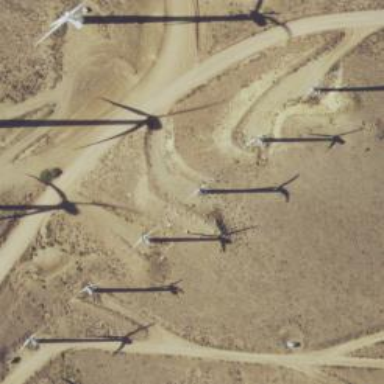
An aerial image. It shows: Wind power generator with wind turbines.